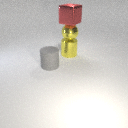
large yellow metal sphere below large red metal cube